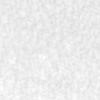
Label: no_change